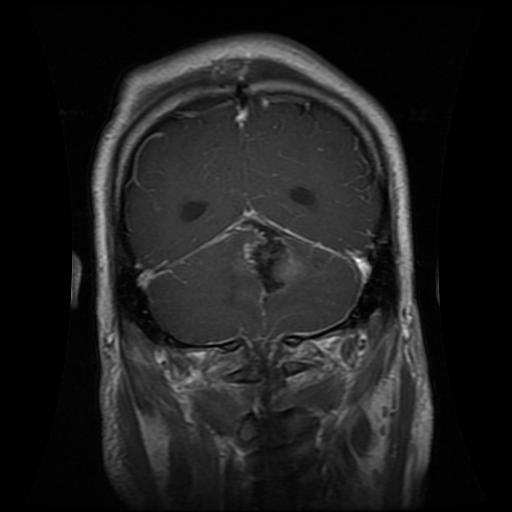
Label: glioma